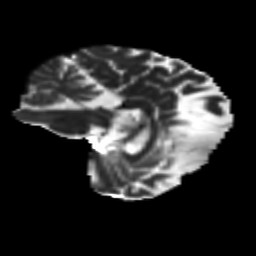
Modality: T2w
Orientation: sagittal
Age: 48
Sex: female
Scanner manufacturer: siemens
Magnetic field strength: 3 T
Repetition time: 8.6 s
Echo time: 0.095 s